Question: I realize this question has been asked to death, at least once a month on stackoverflow for the last couple of years, but I still cannot find a solution.
I have two ViewControllers stemming from a UITabBarController. Both are initialized through the storyboard. I am attempting to call a method of one VC from another. The instance method, of course.

I have heard of the following possibilities:
NSNotifications
Defining protocol and declaring one VC as the delegate of another.
Actually calling the method somehow through RootViewController.
I have the code working through NSNotifications, but I dislike the concept, and I would like to understand the correct way to do it. I am most interested in possibility (3), then (2) as a last resort.
I tried to get (2) to work for several hours, but without initializing the delegate VC from the other VC, I am stumped. (Not an option due to storyboards).
What are my misunderstandings about preferred iOS architecture if neither are possible?
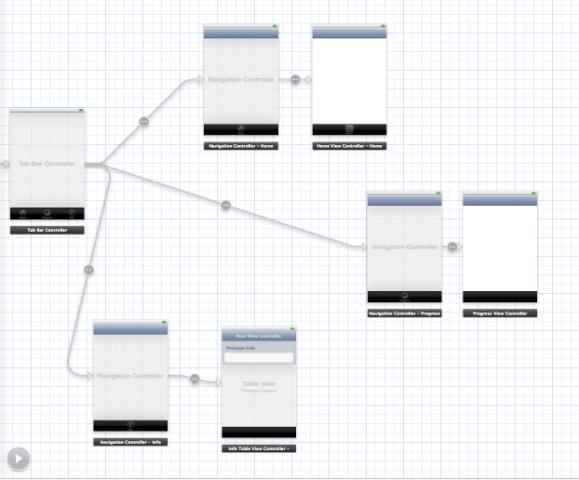
Answer: Yes, 3 is possible. Let's say you have two 'UIViewController' classes, 'FooViewController' (tab index 0) and 'BarViewController' (tab index 1). And let's say you want to call 'FooViewController''s '-(void)doFoo' method from 'BarViewController'.
In 'BarViewController', do '[(FooViewController *)[self.tabBarController.viewControllers objectAtIndex:0] doFoo]'.